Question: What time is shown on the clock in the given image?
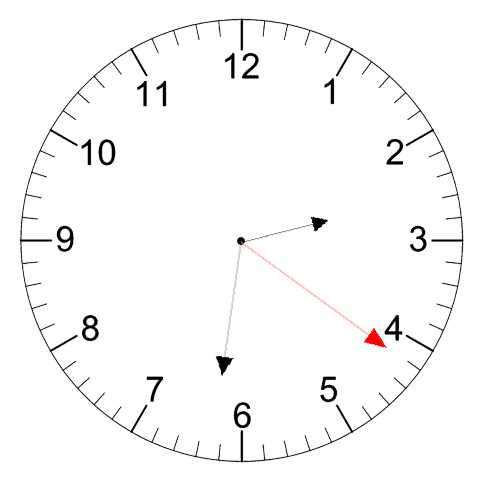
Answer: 02:31:21